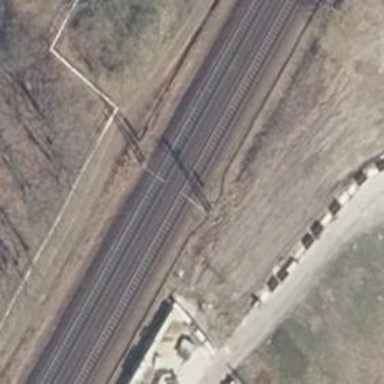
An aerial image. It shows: Milestone along the railway with catenary mast.